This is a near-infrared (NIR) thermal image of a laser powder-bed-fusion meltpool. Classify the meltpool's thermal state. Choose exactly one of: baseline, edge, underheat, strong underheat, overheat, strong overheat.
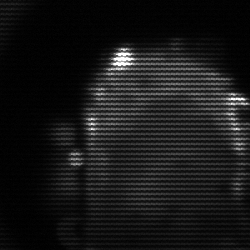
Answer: baseline